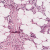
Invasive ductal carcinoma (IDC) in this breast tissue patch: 1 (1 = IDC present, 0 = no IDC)